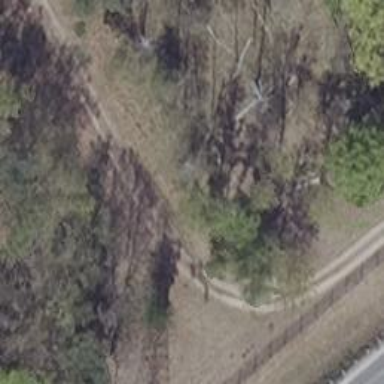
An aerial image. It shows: Abandoned railway.